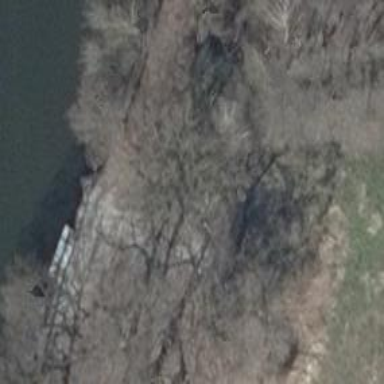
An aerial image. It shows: Culvert tunnel.